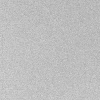
Atmospheric dust classification: dusty